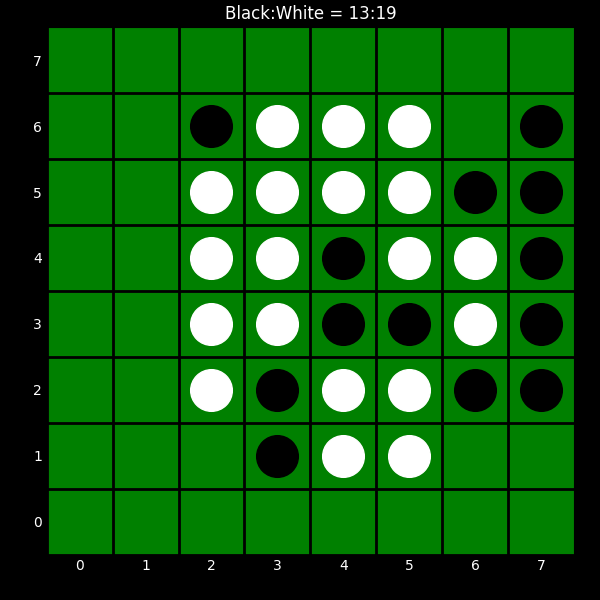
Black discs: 13
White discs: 19